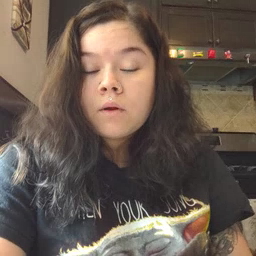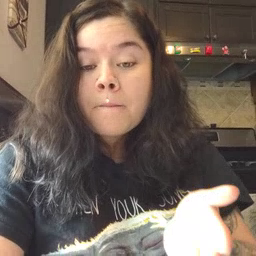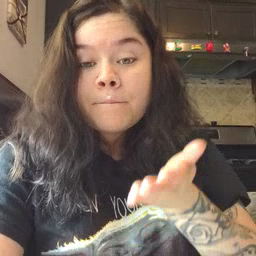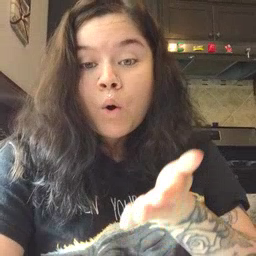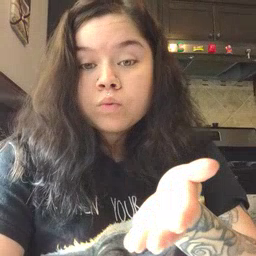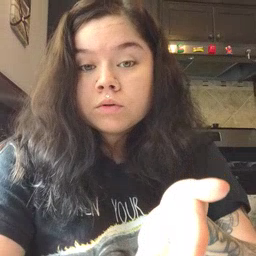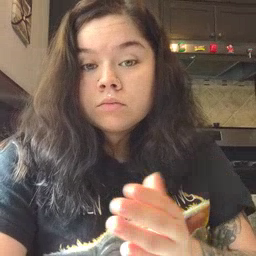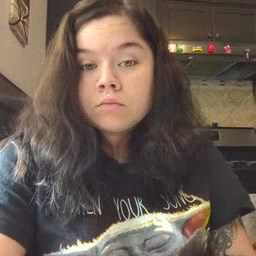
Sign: boat